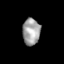
Tissue: skin
Cell type: Epithelial cells
Senescence score: 0.248
Nuclear area (px): 460
Mean DAPI intensity: 161.6